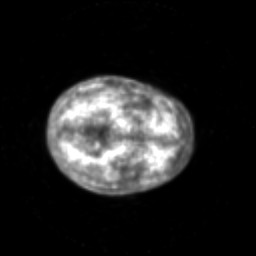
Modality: PET
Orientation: axial
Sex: female
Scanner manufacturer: siemens